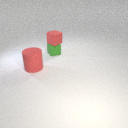
small red rubber cube above small green rubber cube